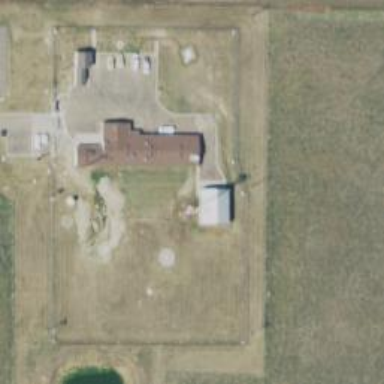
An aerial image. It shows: Military area enclosed by fence.